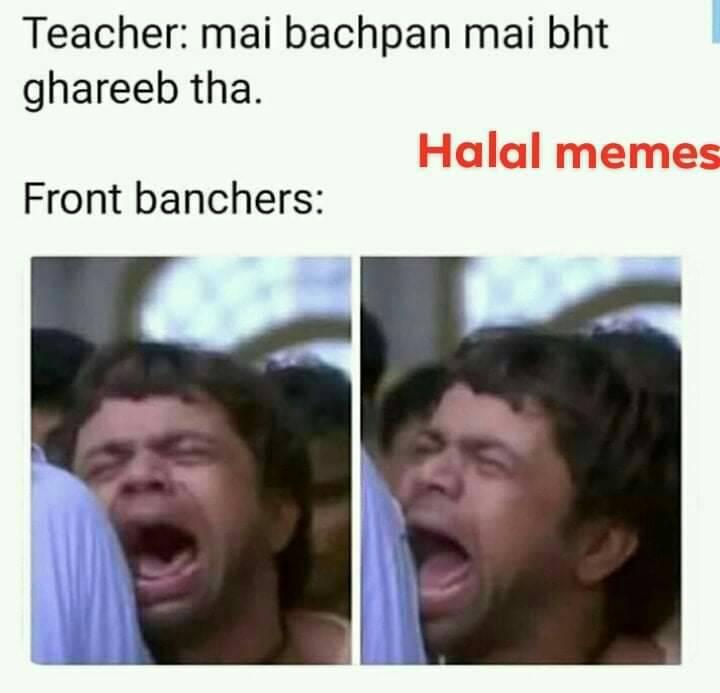
Caption: Teacher: mai bachpan mai bht ghareeb tha.    Halal memes     Front banchers :
Label: non-hate